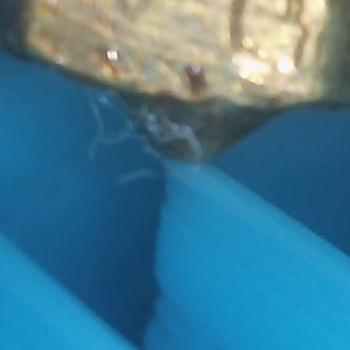
Flow rate: 168%